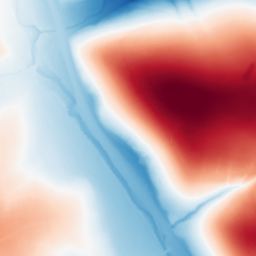
Category: trend_removal
Decomposition family: polynomial_high
Decomposition parameters: degree: 5
Upsampling method: quintic
Upsampling parameters: scale: 8
Upsampling scale: 8